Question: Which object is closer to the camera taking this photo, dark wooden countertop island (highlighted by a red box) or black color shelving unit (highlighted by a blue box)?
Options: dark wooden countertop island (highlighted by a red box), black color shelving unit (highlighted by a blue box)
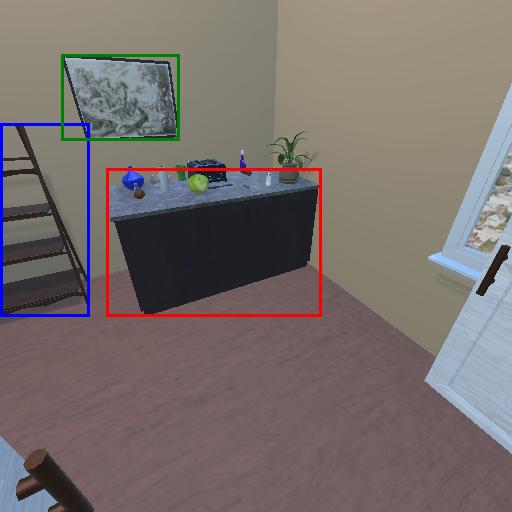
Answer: dark wooden countertop island (highlighted by a red box)